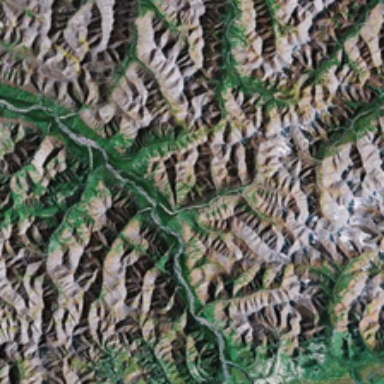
It is a large piece of mountain .